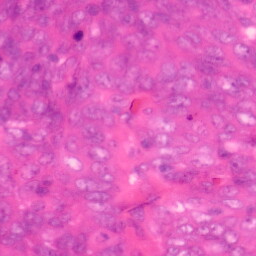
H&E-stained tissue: Colon